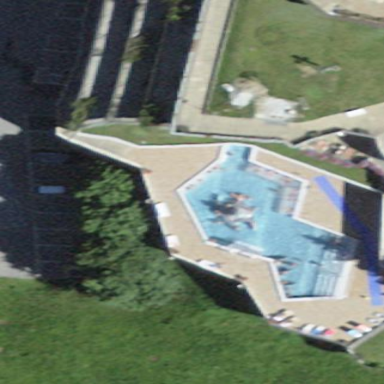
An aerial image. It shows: Swimming pool located in leisure land.